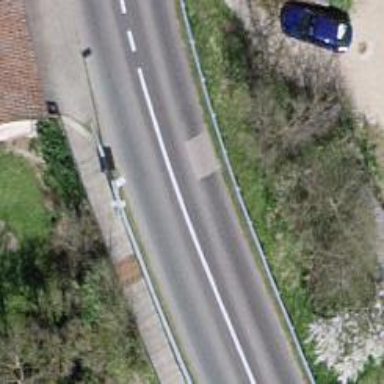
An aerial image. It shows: Tertiary road.